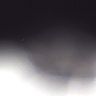
Metastatic tissue present: no